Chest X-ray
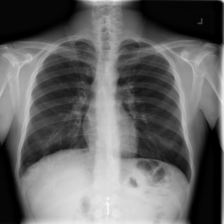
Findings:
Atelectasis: negative
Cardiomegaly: negative
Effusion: negative
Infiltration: negative
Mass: negative
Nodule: negative
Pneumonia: negative
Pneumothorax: negative
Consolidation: negative
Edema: negative
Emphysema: negative
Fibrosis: negative
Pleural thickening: negative
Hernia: negative